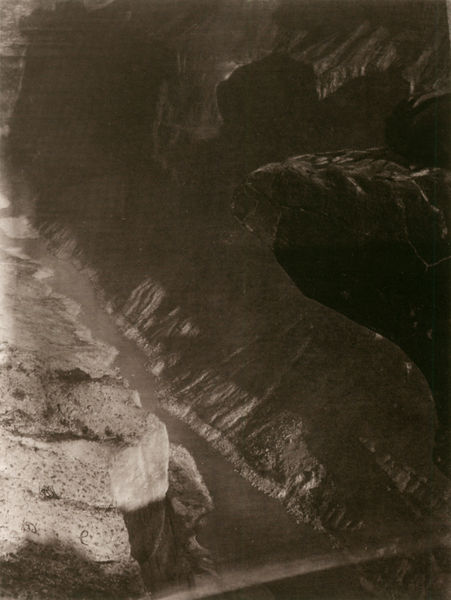
Titel: Le Grand Canyon
Künstler: W. Bell
Institution: Colorado
Schlagwörter: berg, felsen, flügel, schatten, vogel, wasser, weiß, fluss, landschaft, grau, schwarz, eis, stein, steine, erde, flusslauf, natur, höhle, tal, küste, perspektive, schotter, berge, fels, gebirge, gletscher, sepia, vogelperspektive, luft, klippe, foto, fotografie, luftaufnahme, photographie, schwarzweiß, photo, negativ, fjord, welt, luftbild, flugzeug, foo, gran danyon, gran canyon